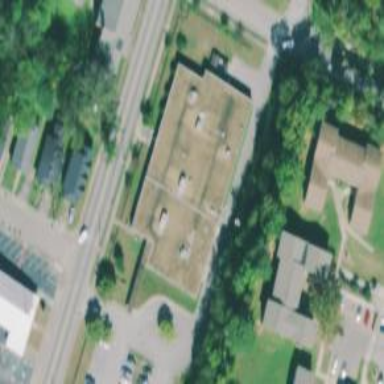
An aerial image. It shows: Clinic.